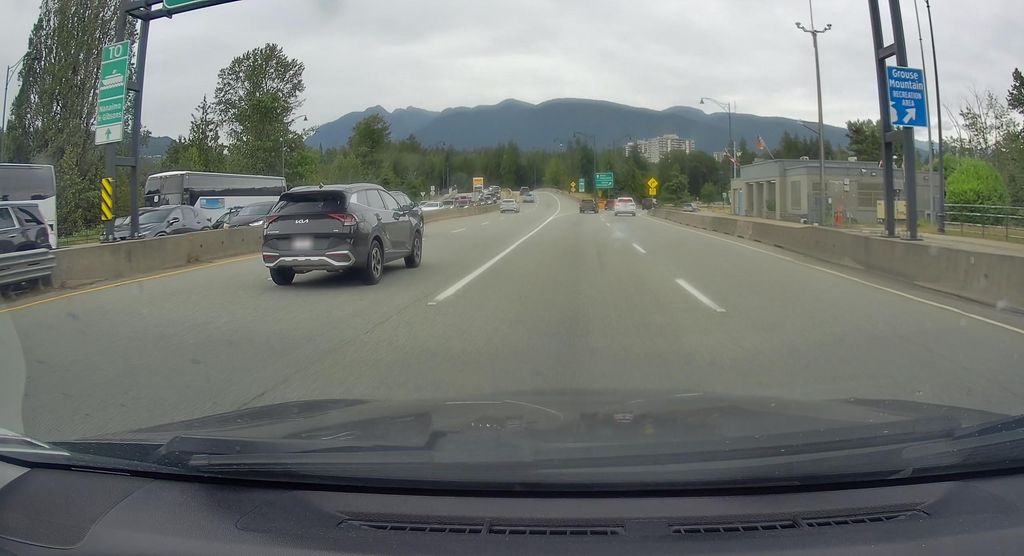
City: vancouver